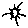
Label: sun